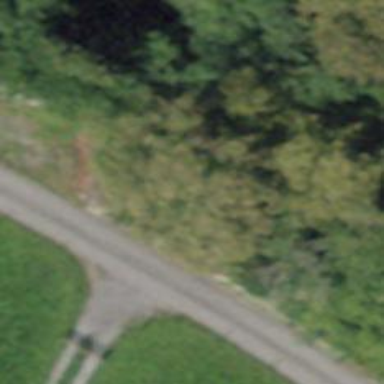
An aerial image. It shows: Path.